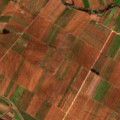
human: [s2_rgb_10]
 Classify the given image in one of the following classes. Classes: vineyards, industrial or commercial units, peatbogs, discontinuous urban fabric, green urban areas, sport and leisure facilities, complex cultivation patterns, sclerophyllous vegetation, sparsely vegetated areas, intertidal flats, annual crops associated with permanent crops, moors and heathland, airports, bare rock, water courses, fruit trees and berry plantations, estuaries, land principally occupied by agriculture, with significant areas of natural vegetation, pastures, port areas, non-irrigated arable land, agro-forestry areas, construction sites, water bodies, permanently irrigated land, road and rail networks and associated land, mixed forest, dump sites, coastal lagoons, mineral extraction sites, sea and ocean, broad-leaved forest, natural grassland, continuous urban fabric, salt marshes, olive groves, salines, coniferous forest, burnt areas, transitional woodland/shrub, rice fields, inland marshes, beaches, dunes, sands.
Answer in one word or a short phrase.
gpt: non-irrigated arable land, complex cultivation patterns